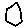
Label: hexagon